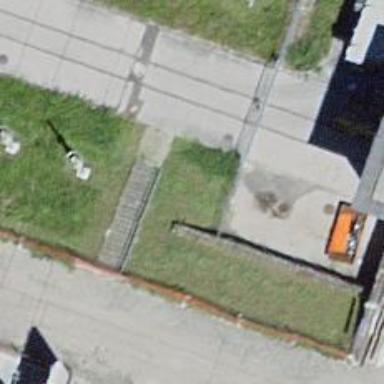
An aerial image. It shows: Retaining wall.